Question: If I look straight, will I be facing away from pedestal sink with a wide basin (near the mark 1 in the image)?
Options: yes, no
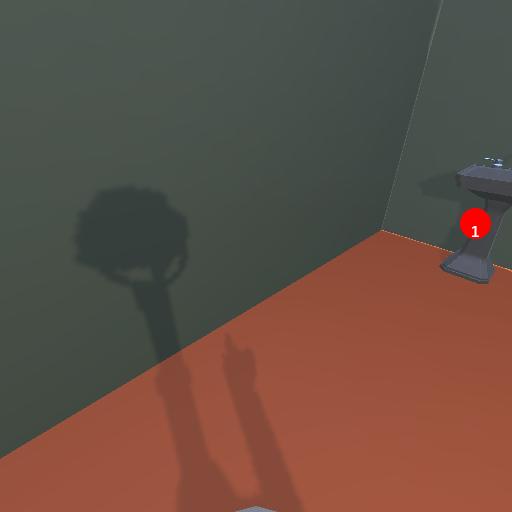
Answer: yes